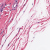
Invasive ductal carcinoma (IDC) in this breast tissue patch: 0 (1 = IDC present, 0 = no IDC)